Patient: sex F, age 67
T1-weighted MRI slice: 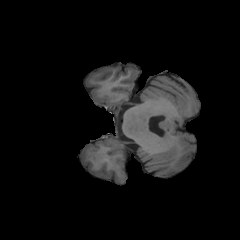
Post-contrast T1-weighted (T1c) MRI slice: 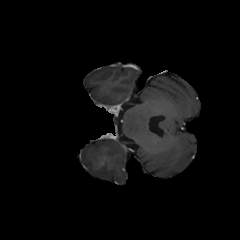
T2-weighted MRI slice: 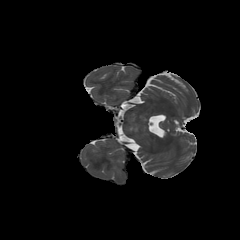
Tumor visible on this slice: yes
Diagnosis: Glioblastoma, IDH-wildtype
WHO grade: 4